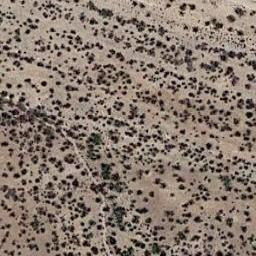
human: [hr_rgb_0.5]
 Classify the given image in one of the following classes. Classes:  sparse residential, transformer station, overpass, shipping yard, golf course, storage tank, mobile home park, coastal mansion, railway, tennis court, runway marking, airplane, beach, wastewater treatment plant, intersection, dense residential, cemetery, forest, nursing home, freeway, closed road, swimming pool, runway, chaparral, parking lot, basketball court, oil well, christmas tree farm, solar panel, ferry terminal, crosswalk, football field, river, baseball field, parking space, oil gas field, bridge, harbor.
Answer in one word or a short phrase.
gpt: chaparral